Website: apple
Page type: payment
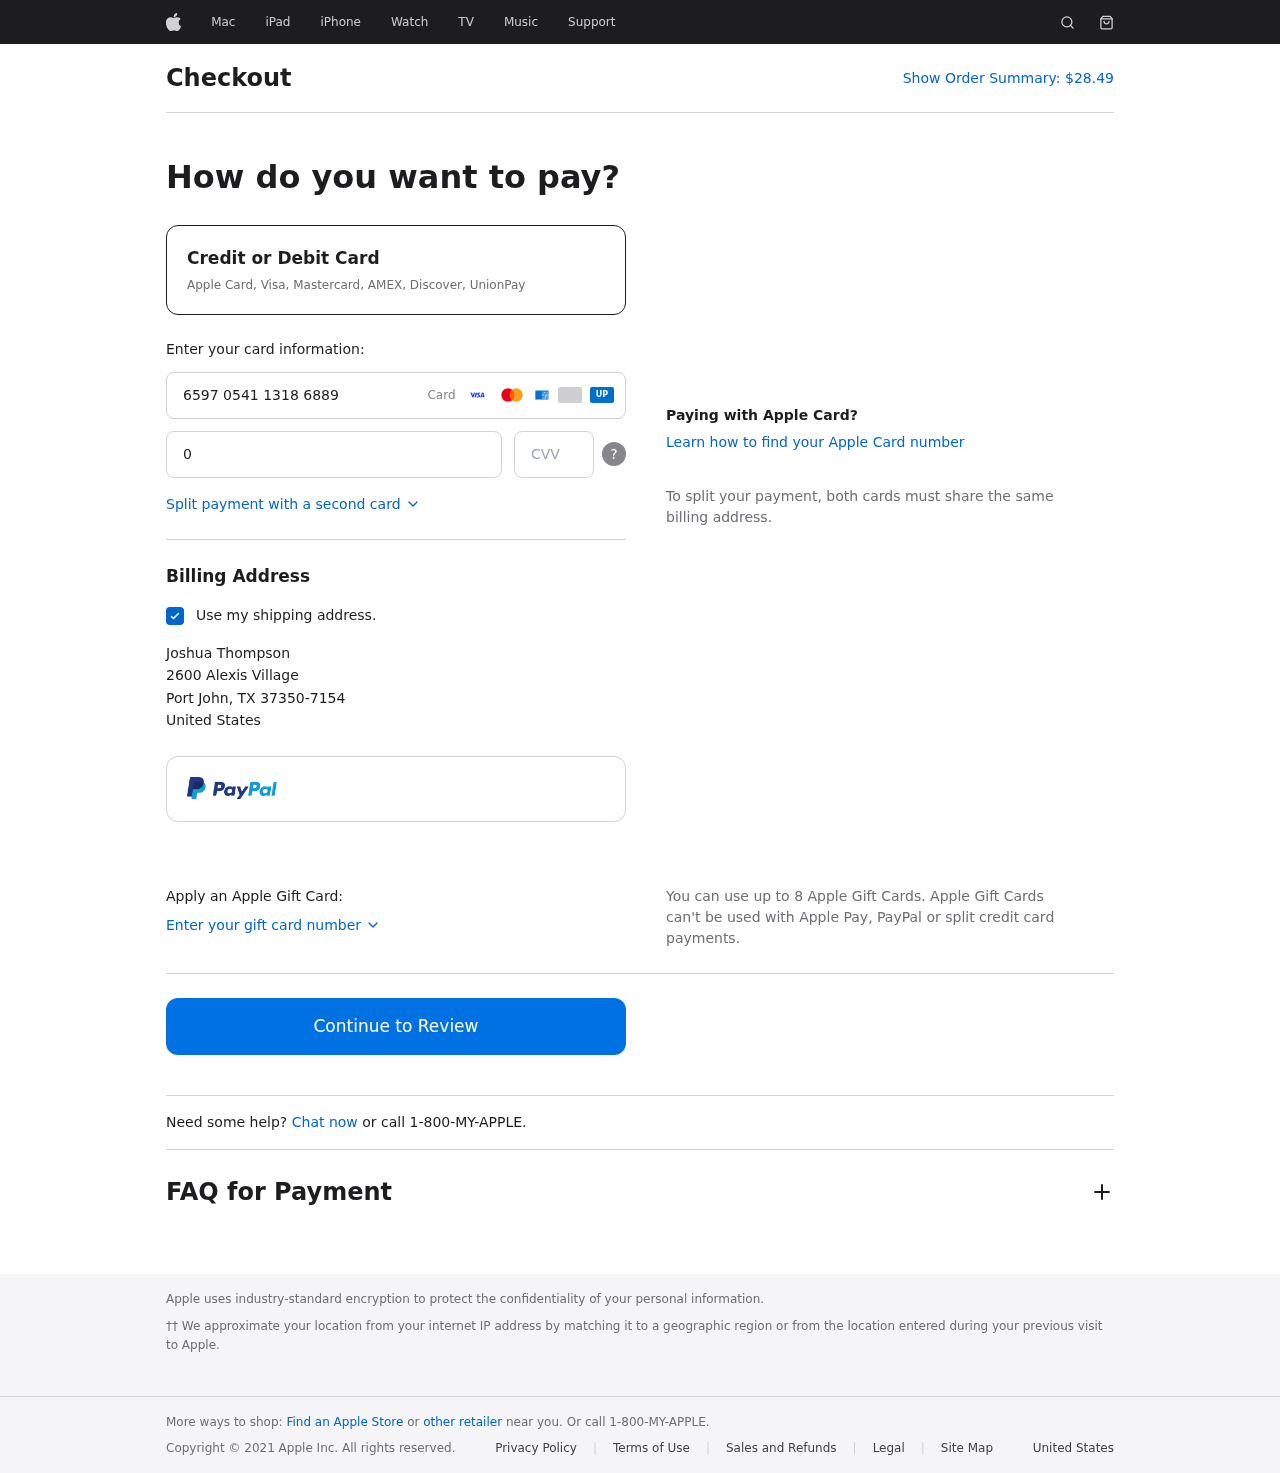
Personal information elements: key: PII_CARD_CVV
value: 658
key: PII_CARD_EXPIRY
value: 02/27
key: PII_CARD_NUMBER
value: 6597 0541 1318 6889
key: PII_CITY
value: Port John
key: PII_COUNTRY
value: United States
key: PII_FULLNAME
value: Joshua Thompson
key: PII_POSTCODE_FULL
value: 37350-7154
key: PII_STATE_ABBR
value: TX
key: PII_STREET
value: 2600 Alexis Village
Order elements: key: ORDER_TOTAL
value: $28.49